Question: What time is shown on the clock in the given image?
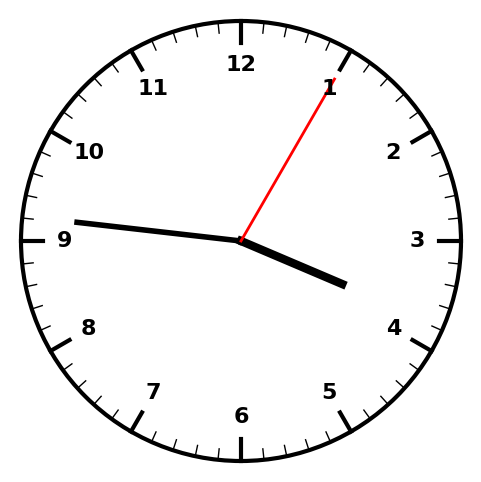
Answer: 03:46:05